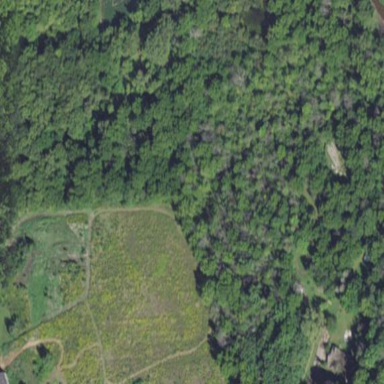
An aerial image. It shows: Beautiful woodland area.